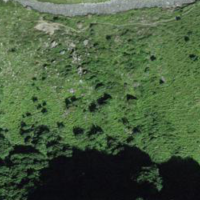
EUNIS habitat code: 48
Species observed at this site:
Marmota marmota